Question: I am new at Selenium Java. Using Facebook example, I tried to write button click function using eclipse. For "Create New Account" button I tried using find element by id but it was not working because id is not static. Then I tried find element by class but an error occurred that compound class could not be used.
I have tried XPath but it is also not working. What web element can I use to locate this button?

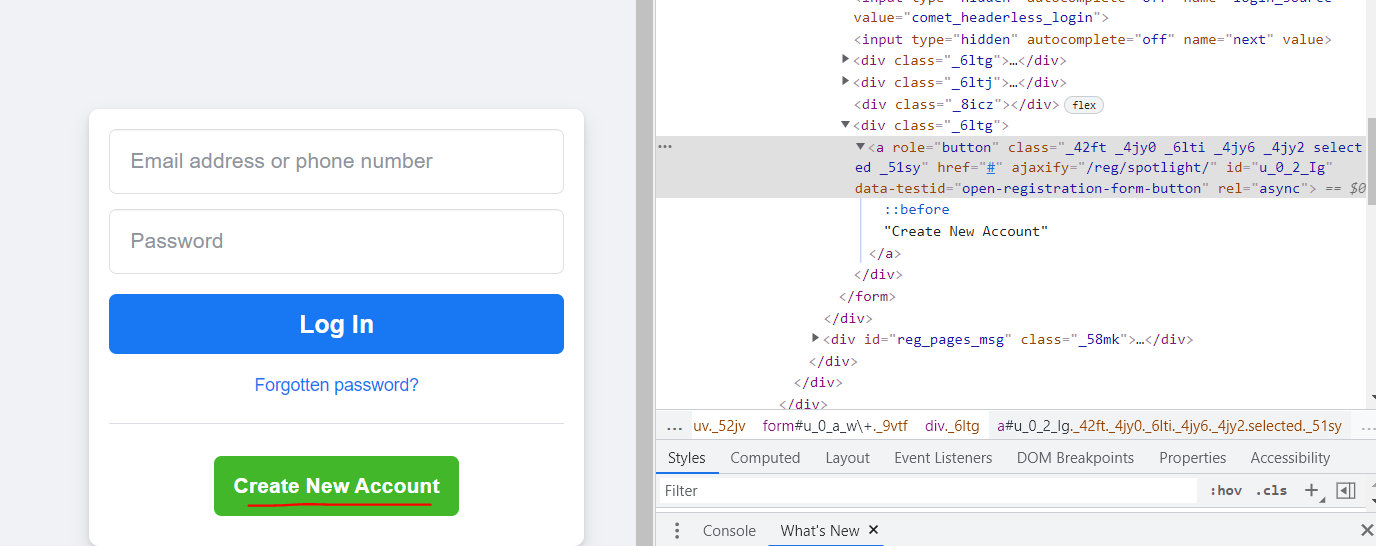
Answer: You can use this CSS Selector:
'''
a[data-testid="open-registration-form-button"]
'''
or this XPath
'''
//a[@data-testid="open-registration-form-button"]
'''